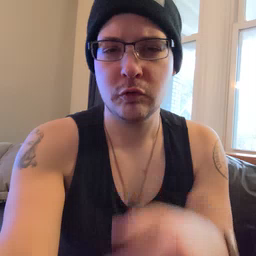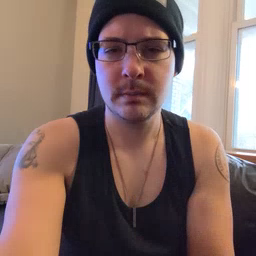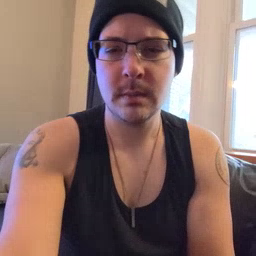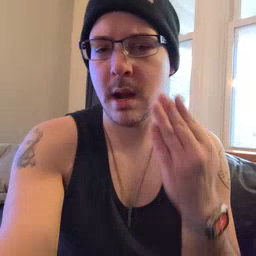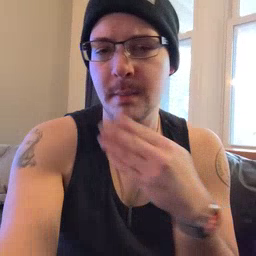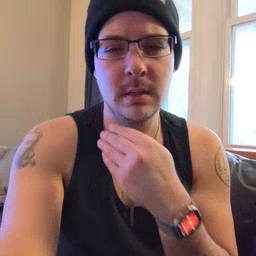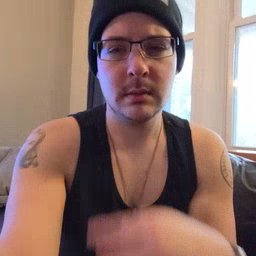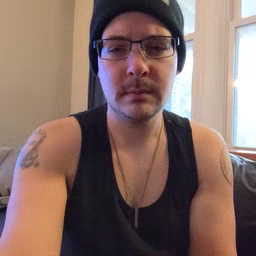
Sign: napkin